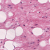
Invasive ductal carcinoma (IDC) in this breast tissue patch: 0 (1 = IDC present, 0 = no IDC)